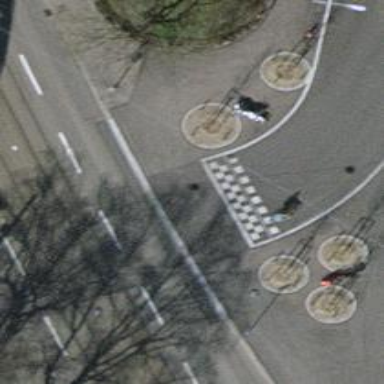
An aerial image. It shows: Unmarked crossing with traffic calming table.